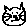
Label: cat